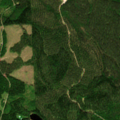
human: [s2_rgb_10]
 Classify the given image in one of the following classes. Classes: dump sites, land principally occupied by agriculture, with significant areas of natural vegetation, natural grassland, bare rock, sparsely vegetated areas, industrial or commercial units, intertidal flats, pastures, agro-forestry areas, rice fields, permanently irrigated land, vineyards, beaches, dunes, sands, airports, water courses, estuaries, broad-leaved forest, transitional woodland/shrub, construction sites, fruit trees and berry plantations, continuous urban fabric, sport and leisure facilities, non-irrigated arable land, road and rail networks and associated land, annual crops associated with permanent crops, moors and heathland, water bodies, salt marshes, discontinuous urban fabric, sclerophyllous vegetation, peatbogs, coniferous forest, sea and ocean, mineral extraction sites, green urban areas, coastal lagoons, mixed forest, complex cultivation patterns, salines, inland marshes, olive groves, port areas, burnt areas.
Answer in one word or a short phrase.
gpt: coniferous forest, mixed forest, transitional woodland/shrub